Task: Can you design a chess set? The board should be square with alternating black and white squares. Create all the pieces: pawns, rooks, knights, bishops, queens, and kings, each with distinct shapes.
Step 1695:
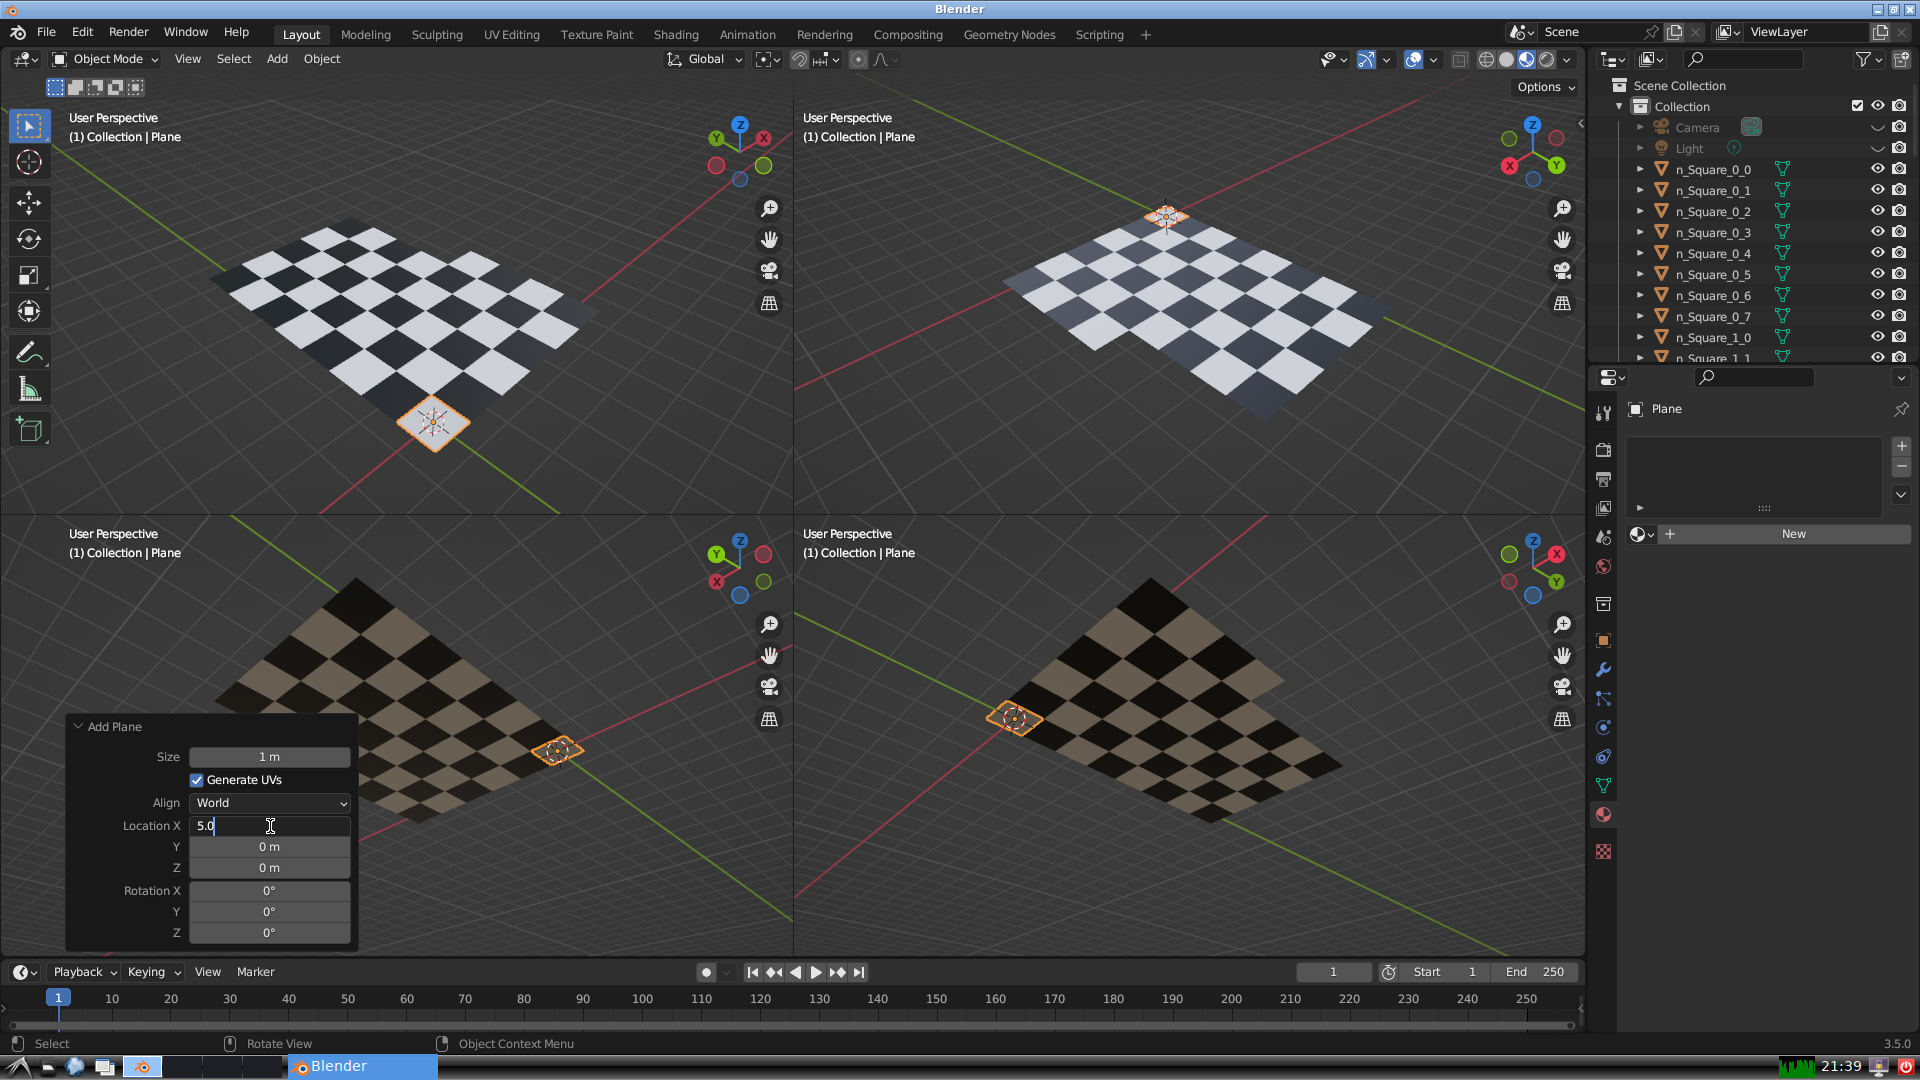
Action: {"key_press": ['Return']}